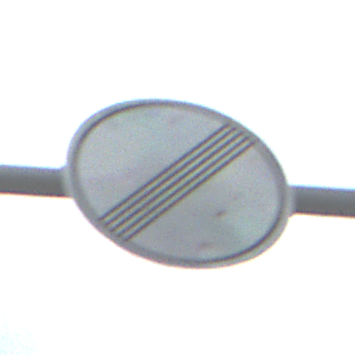
Verkehrszeichen: EndeSaemtlicherBegrenzungen
Umgebung: Outdoor, Nature
Tageszeit: MorningAfternoon
Wetter: PartlyCloudy
Licht: Natural
Jahreszeit: NotSpecified
Kontrast: LowContrast